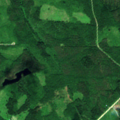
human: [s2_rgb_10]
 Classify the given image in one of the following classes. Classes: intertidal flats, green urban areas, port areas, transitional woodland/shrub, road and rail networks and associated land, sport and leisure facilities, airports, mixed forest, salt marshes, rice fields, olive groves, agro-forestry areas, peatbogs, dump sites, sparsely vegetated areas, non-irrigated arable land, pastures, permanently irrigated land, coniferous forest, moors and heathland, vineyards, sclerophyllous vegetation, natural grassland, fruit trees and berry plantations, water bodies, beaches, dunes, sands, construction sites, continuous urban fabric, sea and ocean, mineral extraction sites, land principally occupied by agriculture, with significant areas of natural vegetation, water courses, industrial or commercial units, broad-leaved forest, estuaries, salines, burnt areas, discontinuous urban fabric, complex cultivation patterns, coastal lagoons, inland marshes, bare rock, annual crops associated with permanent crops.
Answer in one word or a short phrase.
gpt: land principally occupied by agriculture, with significant areas of natural vegetation, coniferous forest, mixed forest